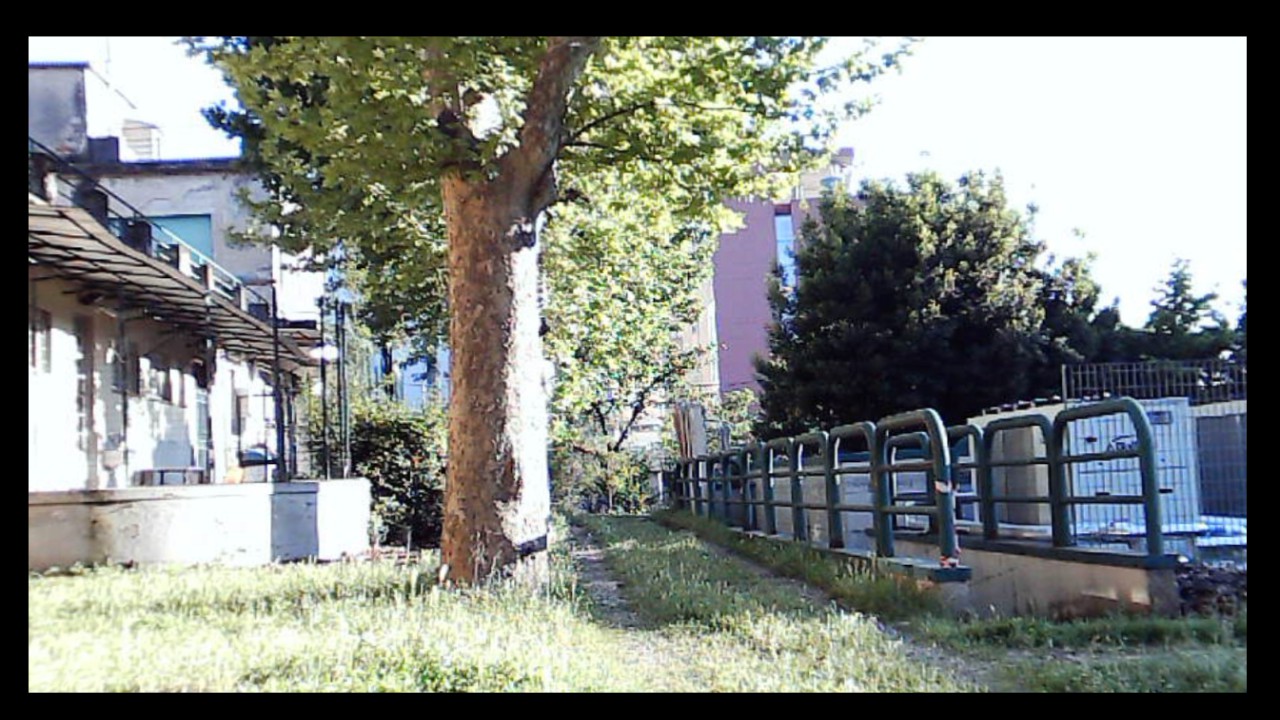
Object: DarwinFPV cineape20